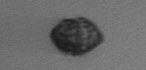
Label: Kryptoperidinium_triquetrum